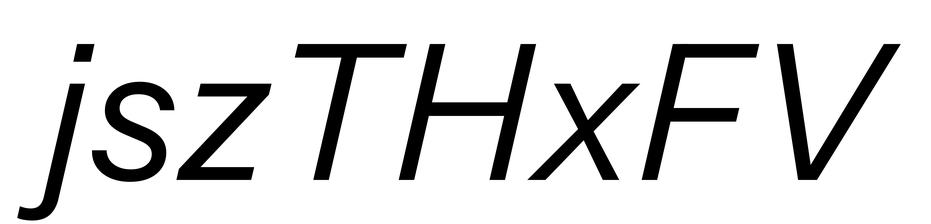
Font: InstrumentSans-Italic_Italic